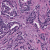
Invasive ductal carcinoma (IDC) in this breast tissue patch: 1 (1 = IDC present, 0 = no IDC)